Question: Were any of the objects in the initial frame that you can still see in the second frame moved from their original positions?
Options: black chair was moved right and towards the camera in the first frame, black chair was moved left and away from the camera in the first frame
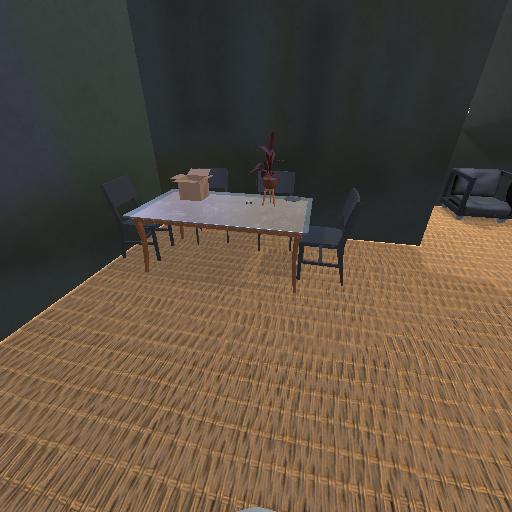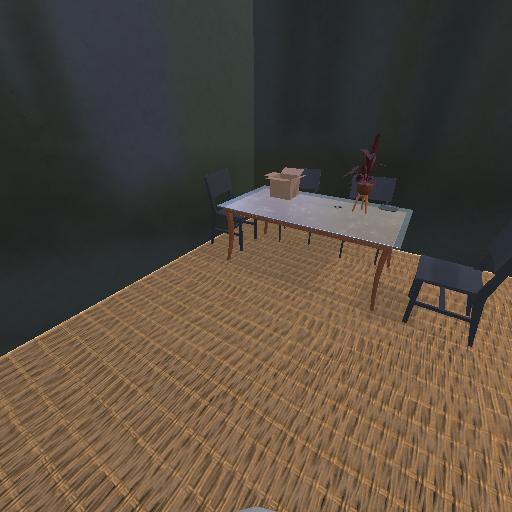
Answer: black chair was moved right and towards the camera in the first frame